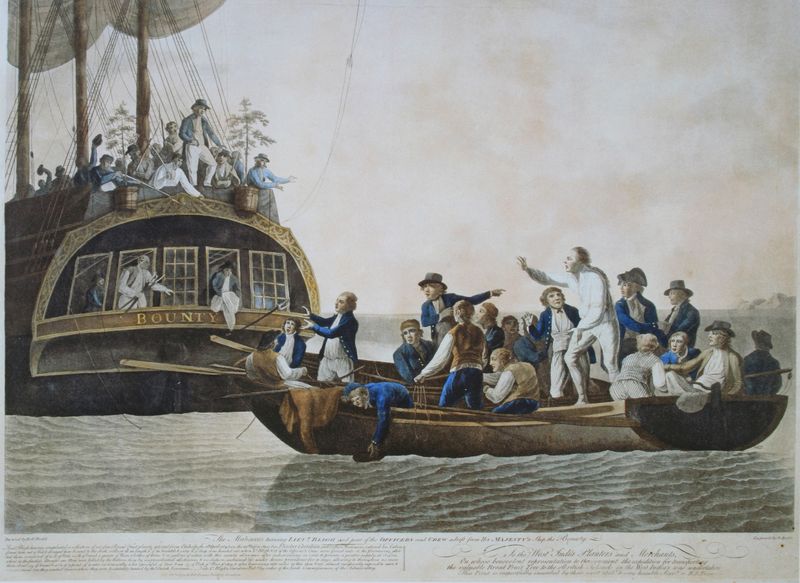
Titel: Die Aussetzung Kapitän Blighs und seiner Getreuen durch die Bounty-Meuterer, 29. April 1789
Künstler: Robert Dodd
Standort: London
Institution: National Maritime Museum
Schlagwörter: baum, berg, blau, felsen, himmel, mann, meer, schatten, wasser, weiß, wolken, bäume, fluss, menschen, ocker, see, braun, bunt, fenster, hut, licht, männer, stroh, zeichnung, gesten, feld, pflanzen, boot, boote, ruder, küste, schiff, schiffe, schrift, segel, segelboot, wellen, hosen, mast, segelschiff, ernte, garben, berge, grafik, graphik, tag, amerika, treiben, van gogh, bug, masten, seemänner, seile, soldaten, tee, zeigen, weste, takelage, taue, segeln, illustration, text, uniform, uniformen, jacken, hektik, beschriftung, koloriert, fass, armee, hilfe, trog, buck, kapitän, matrosen, gewehre, perücken, drama, rettung, schiffbrüchige, winken, festland, heck, degel, farne, beiboot, besatzung, mannschaft, seeleute, buchillustration, rettungsboot, padel, ausgesetzt, univorm, aussetzen, beigre, bounty, rettun, meuterei, sseile, böum, soldaten matrosen uniform